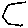
Label: hexagon